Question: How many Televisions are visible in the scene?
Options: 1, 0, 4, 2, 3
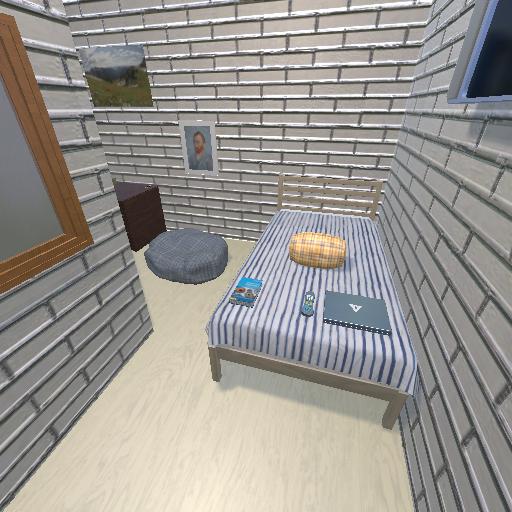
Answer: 1